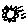
Label: sun